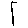
Label: line